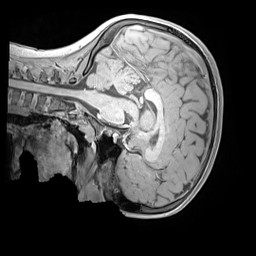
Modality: MP2RAGE
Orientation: sagittal
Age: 9
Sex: male
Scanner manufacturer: siemens
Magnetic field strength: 3 T
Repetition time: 4 s
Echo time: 0.00303 s